Question: I want to change this table:

### Is that possible With jQuery?
If yes, please just send me similar example or any workaround.
EDIT:
I knew how to read all td's
'''
$('#tableid tbody tr').each(function() {
$.each(this.cells, function(){
var celltext = $(this).text();
});
});
'''
Also, this how each similar value can be grouped to one cell:
'''
var $rows = $('#tableid tbody tr');
var items = [],
itemtext = [],
currGroupStartIdx = 0;
$rows.each(function(i) {
var $this = $(this);
var itemCell = $(this).find('td:eq(0)');
var item = itemCell.text();
itemCell.remove();
if ($.inArray(item, itemtext) === -1) {
itemtext.push(item);
items.push([i, item]);
groupRowSpan = 1;
currGroupStartIdx = i;
$this.data('rowspan', 1)
} else {
var rowspan = $rows.eq(currGroupStartIdx).data('rowspan') + 1;
$rows.eq(currGroupStartIdx).data('rowspan', rowspan);
}
});
$.each(items, function(i) {
var $row = $rows.eq(this[0]);
var rowspan = $row.data('rowspan');
$row.prepend('<td rowspan="' + rowspan + '" style="white-space:nowrap;">' + this[1] + '</td>');
});
'''
This is PHP Solution so far:
'''
foreach($tabledata as $key => $val){
$rowspan = (count($val) > 1 ? ' rowspan="'.count($val).'" ' : '');
$spancount = 0;
foreach($val as $vkey => $vval){
$spancount++;
echo '
<tr>
';
if($spancount == 1){
echo '
<td'.$rowspan.'>'.$key.'</td>
';
}
echo '
<td>'.$vval[0].'</td>
';
echo '
<td>'.$vval[1].'</td>
';
if($spancount == 1){
echo '
<td'.$rowspan.'>'.$sums[$key].'</td>
';
}
echo '</tr>
';
}
}
'''
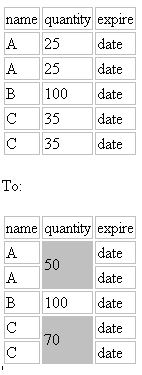
Answer: Well, I took a shot at it. I took the liberty of putting class names into the TDs and TRs, and the JavaScript can be cleaned up a lot, but it does work.
'''
var first_row = '<tr class="row"><td class="id">NULL</td></tr>';
var rowCount = 0;
var rowSum = 0;
$.each($('.row'), function (index, curRow) {
if ($(first_row).find('.id').text() != $(curRow).find('.id').text()) {
if (rowCount > 1) {
$(first_row).find('.val').text(rowSum);
$(first_row).find('.val').attr('rowspan', rowCount).css('background-color','silver');
for (i = 0; i < rowCount; i++) {
$(first_row).next('.row').find('.val').remove();
}
}
first_row = $(curRow);
rowSum = 0;
rowCount = 0;
}
rowSum += parseInt($(curRow).find('.val').text());
rowCount += 1;
});
if (rowCount > 1) {
$(first_row).find('.val').text(rowSum);
$(first_row).find('.val').attr('rowspan', rowCount).css('background-color','silver');
for (i = 0; i < rowCount; i++) {
$(first_row).next('.row').find('.val').remove();
}
}
'''
<URL>